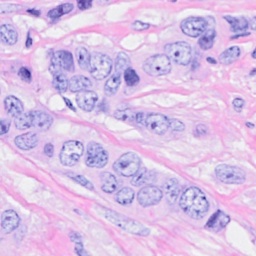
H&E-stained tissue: Breast